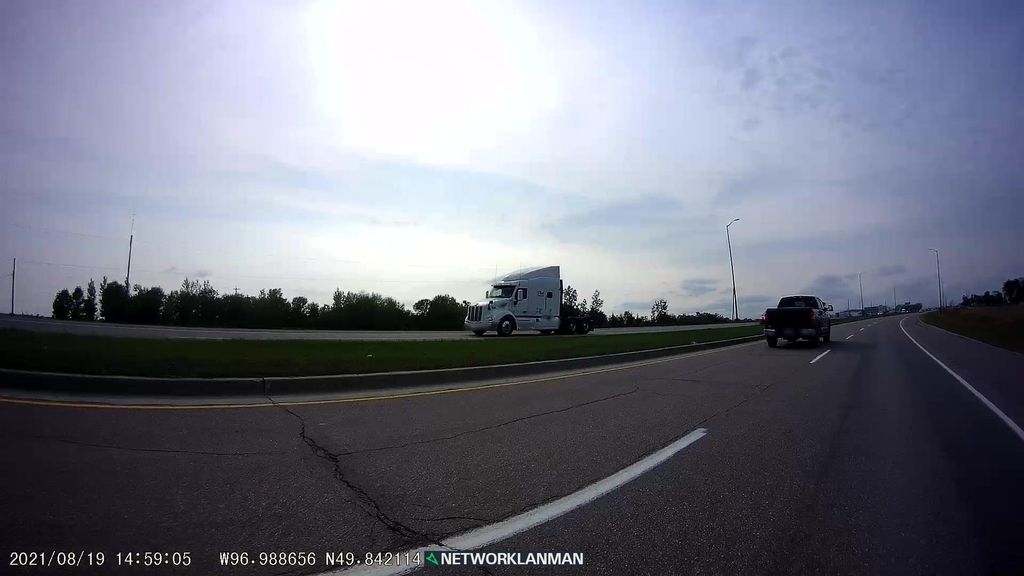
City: winnipeg